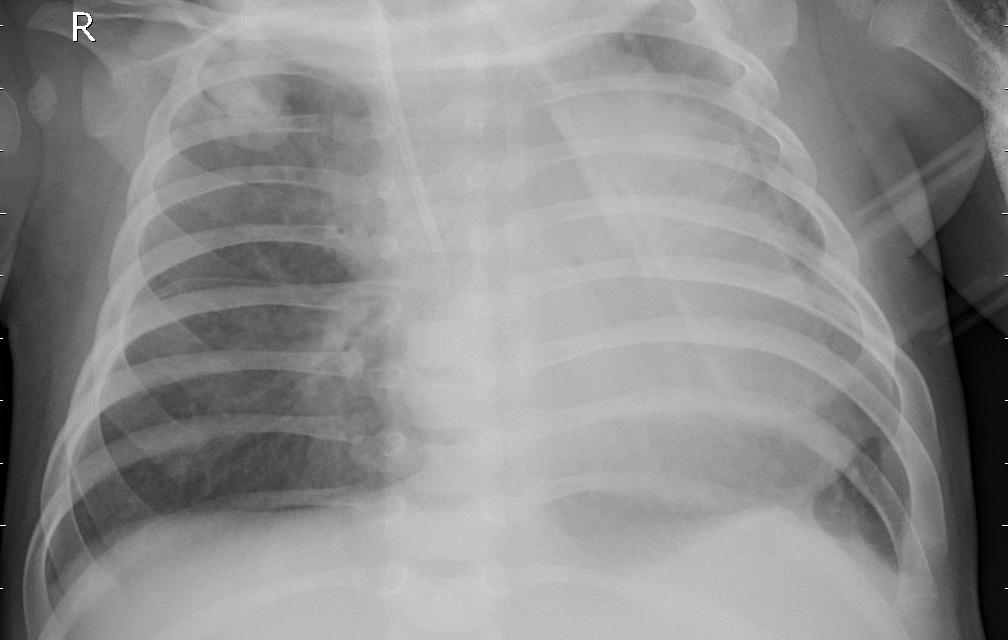
Diagnosis: PNEUMONIA